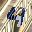
Label: 4